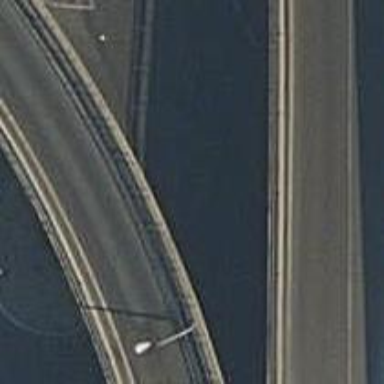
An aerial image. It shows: Tertiary road with asphalt surface leading to roundabout.